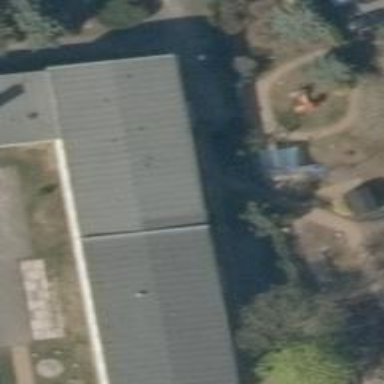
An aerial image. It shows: Kindergarten.